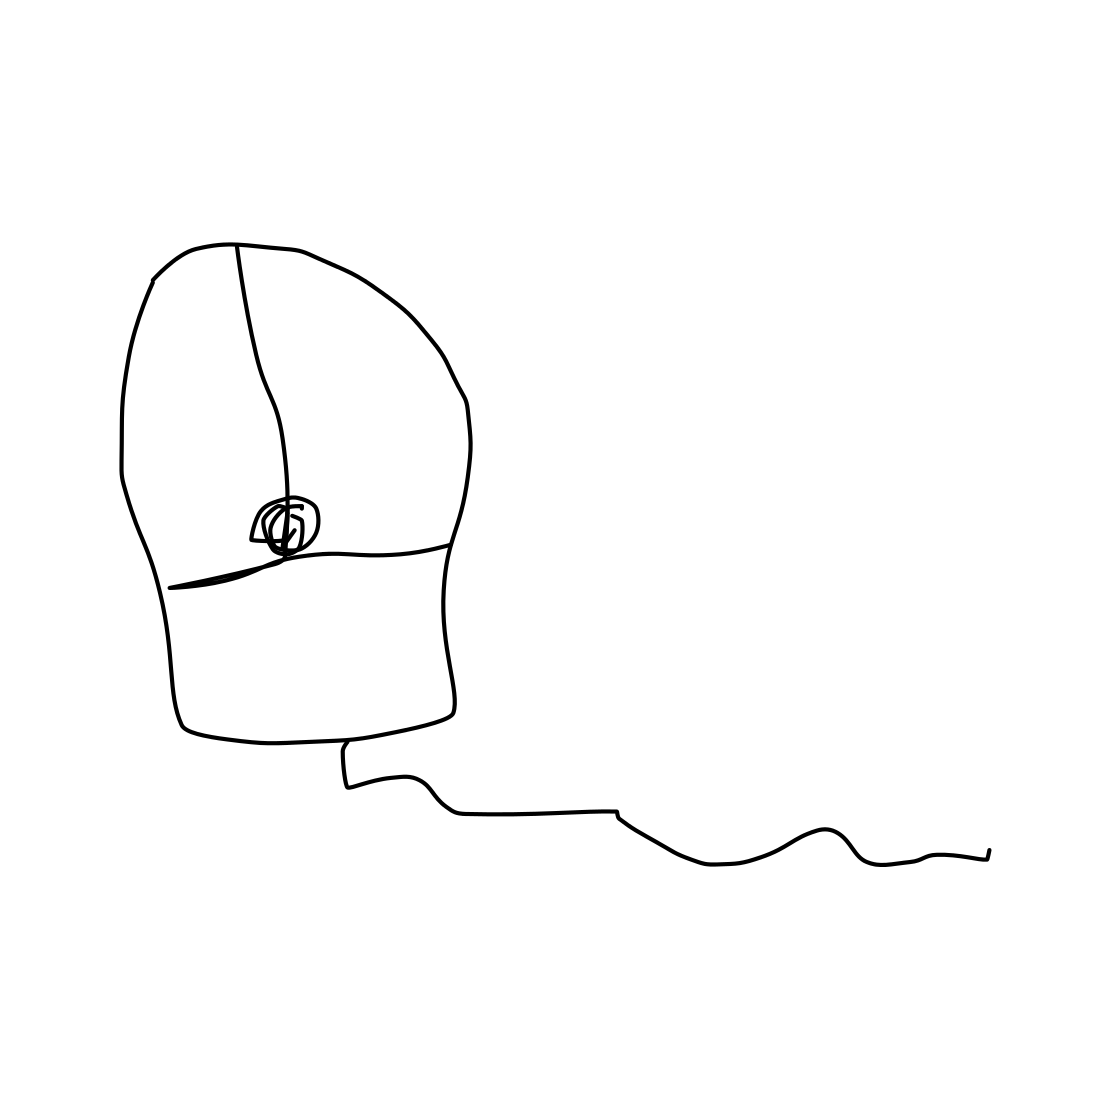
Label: computer-mouse